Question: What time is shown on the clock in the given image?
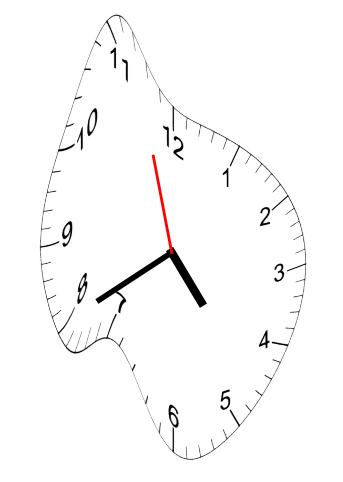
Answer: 04:39:57